Question: I have little problem with my iphone application. I have such classes and interfaces:
CinemaMapAnnotation.h
'''
#import <Foundation/Foundation.h>
#import <MapKit/MapKit.h>
@interface CinemaMapAnnotation : NSObject <MKAnnotation>{
CLLocationCoordinate2D coordinate;
NSString *title;
NSString *subtitle;
}
@property (nonatomic, assign) CLLocationCoordinate2D coordinate;
@property (nonatomic, copy) NSString* title;
@property (nonatomic, copy) NSString* subtitle;
-(id)initWithCoordinate:(CLLocationCoordinate2D) c;
@end
'''
CinemaMapAnnotation.m
'''
#import "CinemaMapAnnotation.h"
@implementation CinemaMapAnnotation
@synthesize title, subtitle, coordinate;
-(id)initWithCoordinate:(CLLocationCoordinate2D) c{
self = [super init];
if (self) {
coordinate = c;
}
return self;
}
-(void) dealloc {
self.title = nil;
self.subtitle = nil;
[super dealloc];
}
@end
'''
CinemasMapController.h
'''
#import <UIKit/UIKit.h>
#import <MapKit/MapKit.h>
#import "Cinema.h"
#import "CinemaMapAnnotation.h"
#import "PopcornuaAppDelegate.h"
@interface CinemasMapController : UIViewController <MKMapViewDelegate, MKReverseGeocoderDelegate> {
MKMapView *mapView;
MKReverseGeocoder *reverseGeokoder;
}
@property (nonatomic, retain) IBOutlet MKMapView *mapView;
@property (nonatomic, retain) IBOutlet MKReverseGeocoder *reverseGeokoder;
@end
'''
CinemasMapController.m
'''
#import "CinemasMapController.h"
@implementation CinemasMapController
@synthesize mapView, reverseGeokoder;
...
#pragma mark - Map Anotation
- (MKAnnotationView *)mapView:(MKMapView *)theMapView viewForAnnotation:(id)annotation
{
static NSString* MyIdentifier = @"CinemaMapAnotation";
MKPinAnnotationView* pinView = (MKPinAnnotationView *)[mapView dequeueReusableAnnotationViewWithIdentifier:MyIdentifier];
if (!pinView)
{
MKPinAnnotationView* pinView = [[[MKPinAnnotationView alloc]
initWithAnnotation:annotation reuseIdentifier:MyIdentifier] autorelease];
pinView.draggable = NO;
pinView.animatesDrop = NO;
pinView.enabled = YES;
} else {
pinView.annotation = annotation;
}
if(annotation != mapView.userLocation){
pinView.pinColor = MKPinAnnotationColorRed;
pinView.canShowCallout = YES;
// Add a detail disclosure button to the callout.
pinView.rightCalloutAccessoryView = [UIButton buttonWithType:UIButtonTypeDetailDisclosure];
pinView.userInteractionEnabled = YES;
} else {
pinView.pinColor = MKPinAnnotationColorGreen;
}
return pinView;
}
- (void)mapView:(MKMapView *)mapView annotationView:(MKAnnotationView *)view calloutAccessoryControlTapped:(UIControl *)control {
NSLog(@"Not show button, so not work");
}
...
@end
'''
My problem is, what all show and work, except not show rightCalloutAccessoryView button. mapView connected and have delegete to CinemasMapController on iphone view (also I try [mapView setDelegate:self]). So what I do wrong?
P.S. Code with line
'''
pinView.rightCalloutAccessoryView = [UIButton buttonWithType:UIButtonTypeDetailDisclosure];
'''
execute - checked by NSLog.
Here how its look like - no button:

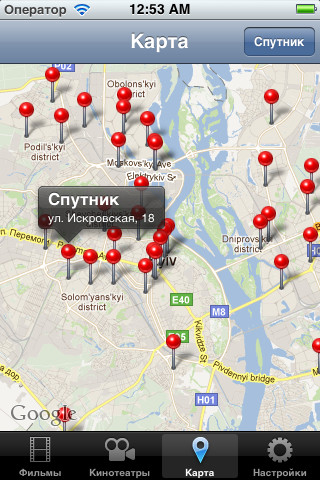
Answer: In 'viewForAnnotation', in the 'if (!pinView)' block, a new local 'pinView' variable is being declared instead of getting assigned to the outer variable.
As a result, the outer 'pinView' variable never gets set (stays 'nil') and so the map view creates the default annotation view which is what you see.